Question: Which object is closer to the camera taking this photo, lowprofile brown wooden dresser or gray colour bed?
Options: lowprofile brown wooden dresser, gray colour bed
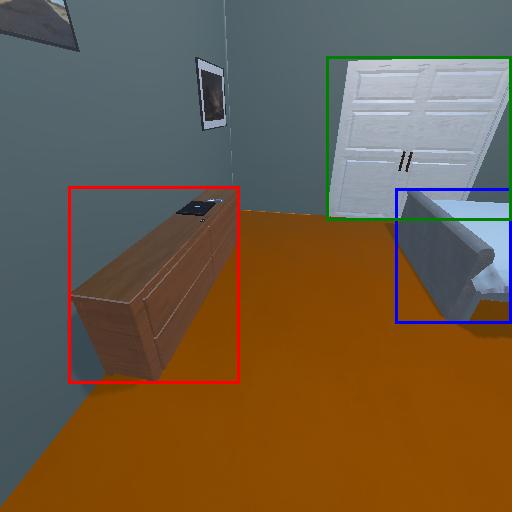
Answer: lowprofile brown wooden dresser